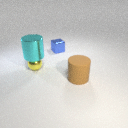
small yellow metal sphere behind large brown rubber cylinder